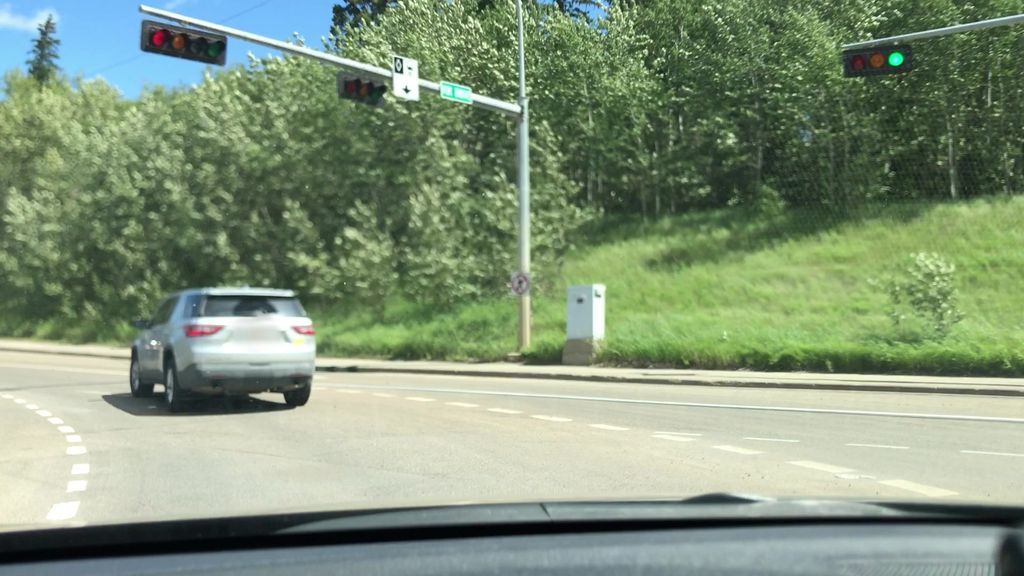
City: edmonton